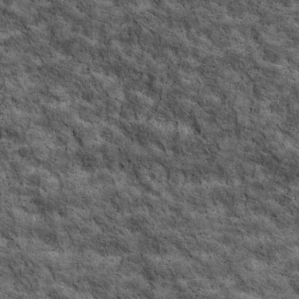
Label: non_frost